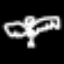
Label: angel